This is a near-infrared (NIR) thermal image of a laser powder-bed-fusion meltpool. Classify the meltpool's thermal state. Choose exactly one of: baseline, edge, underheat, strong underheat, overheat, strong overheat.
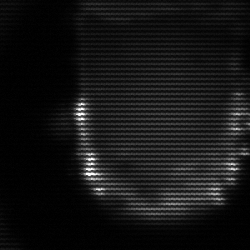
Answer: baseline